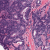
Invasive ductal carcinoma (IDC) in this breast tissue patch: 1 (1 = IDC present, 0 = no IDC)